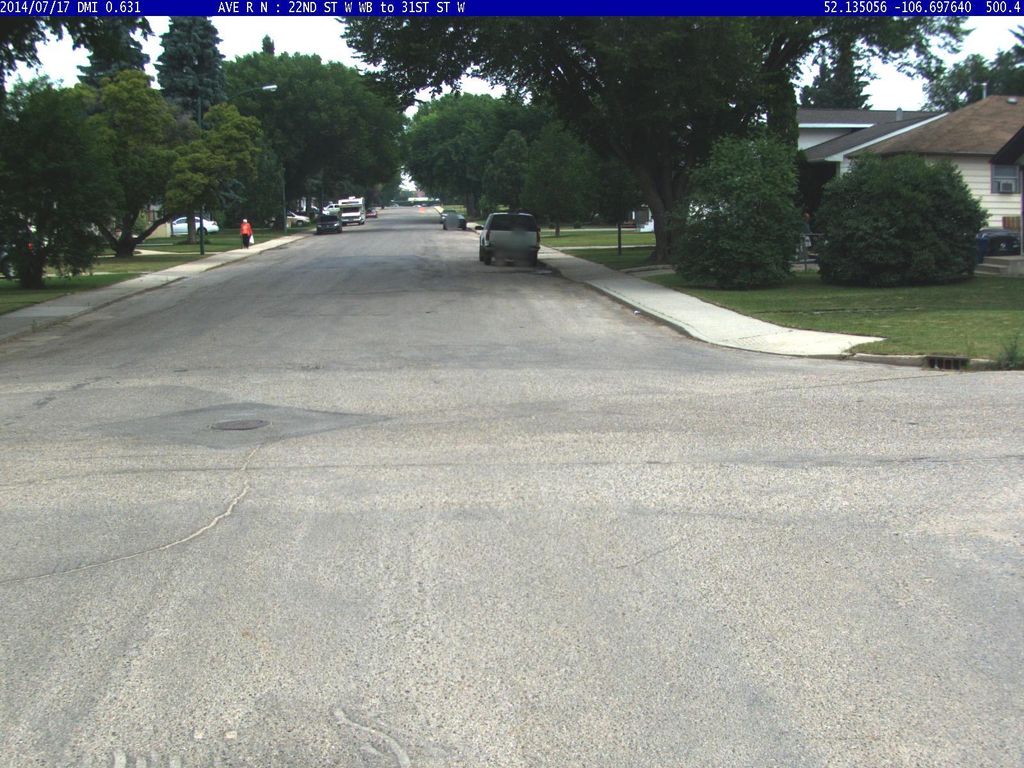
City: saskatoon